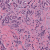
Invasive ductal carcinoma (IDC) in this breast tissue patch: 1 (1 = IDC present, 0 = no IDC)